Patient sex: F
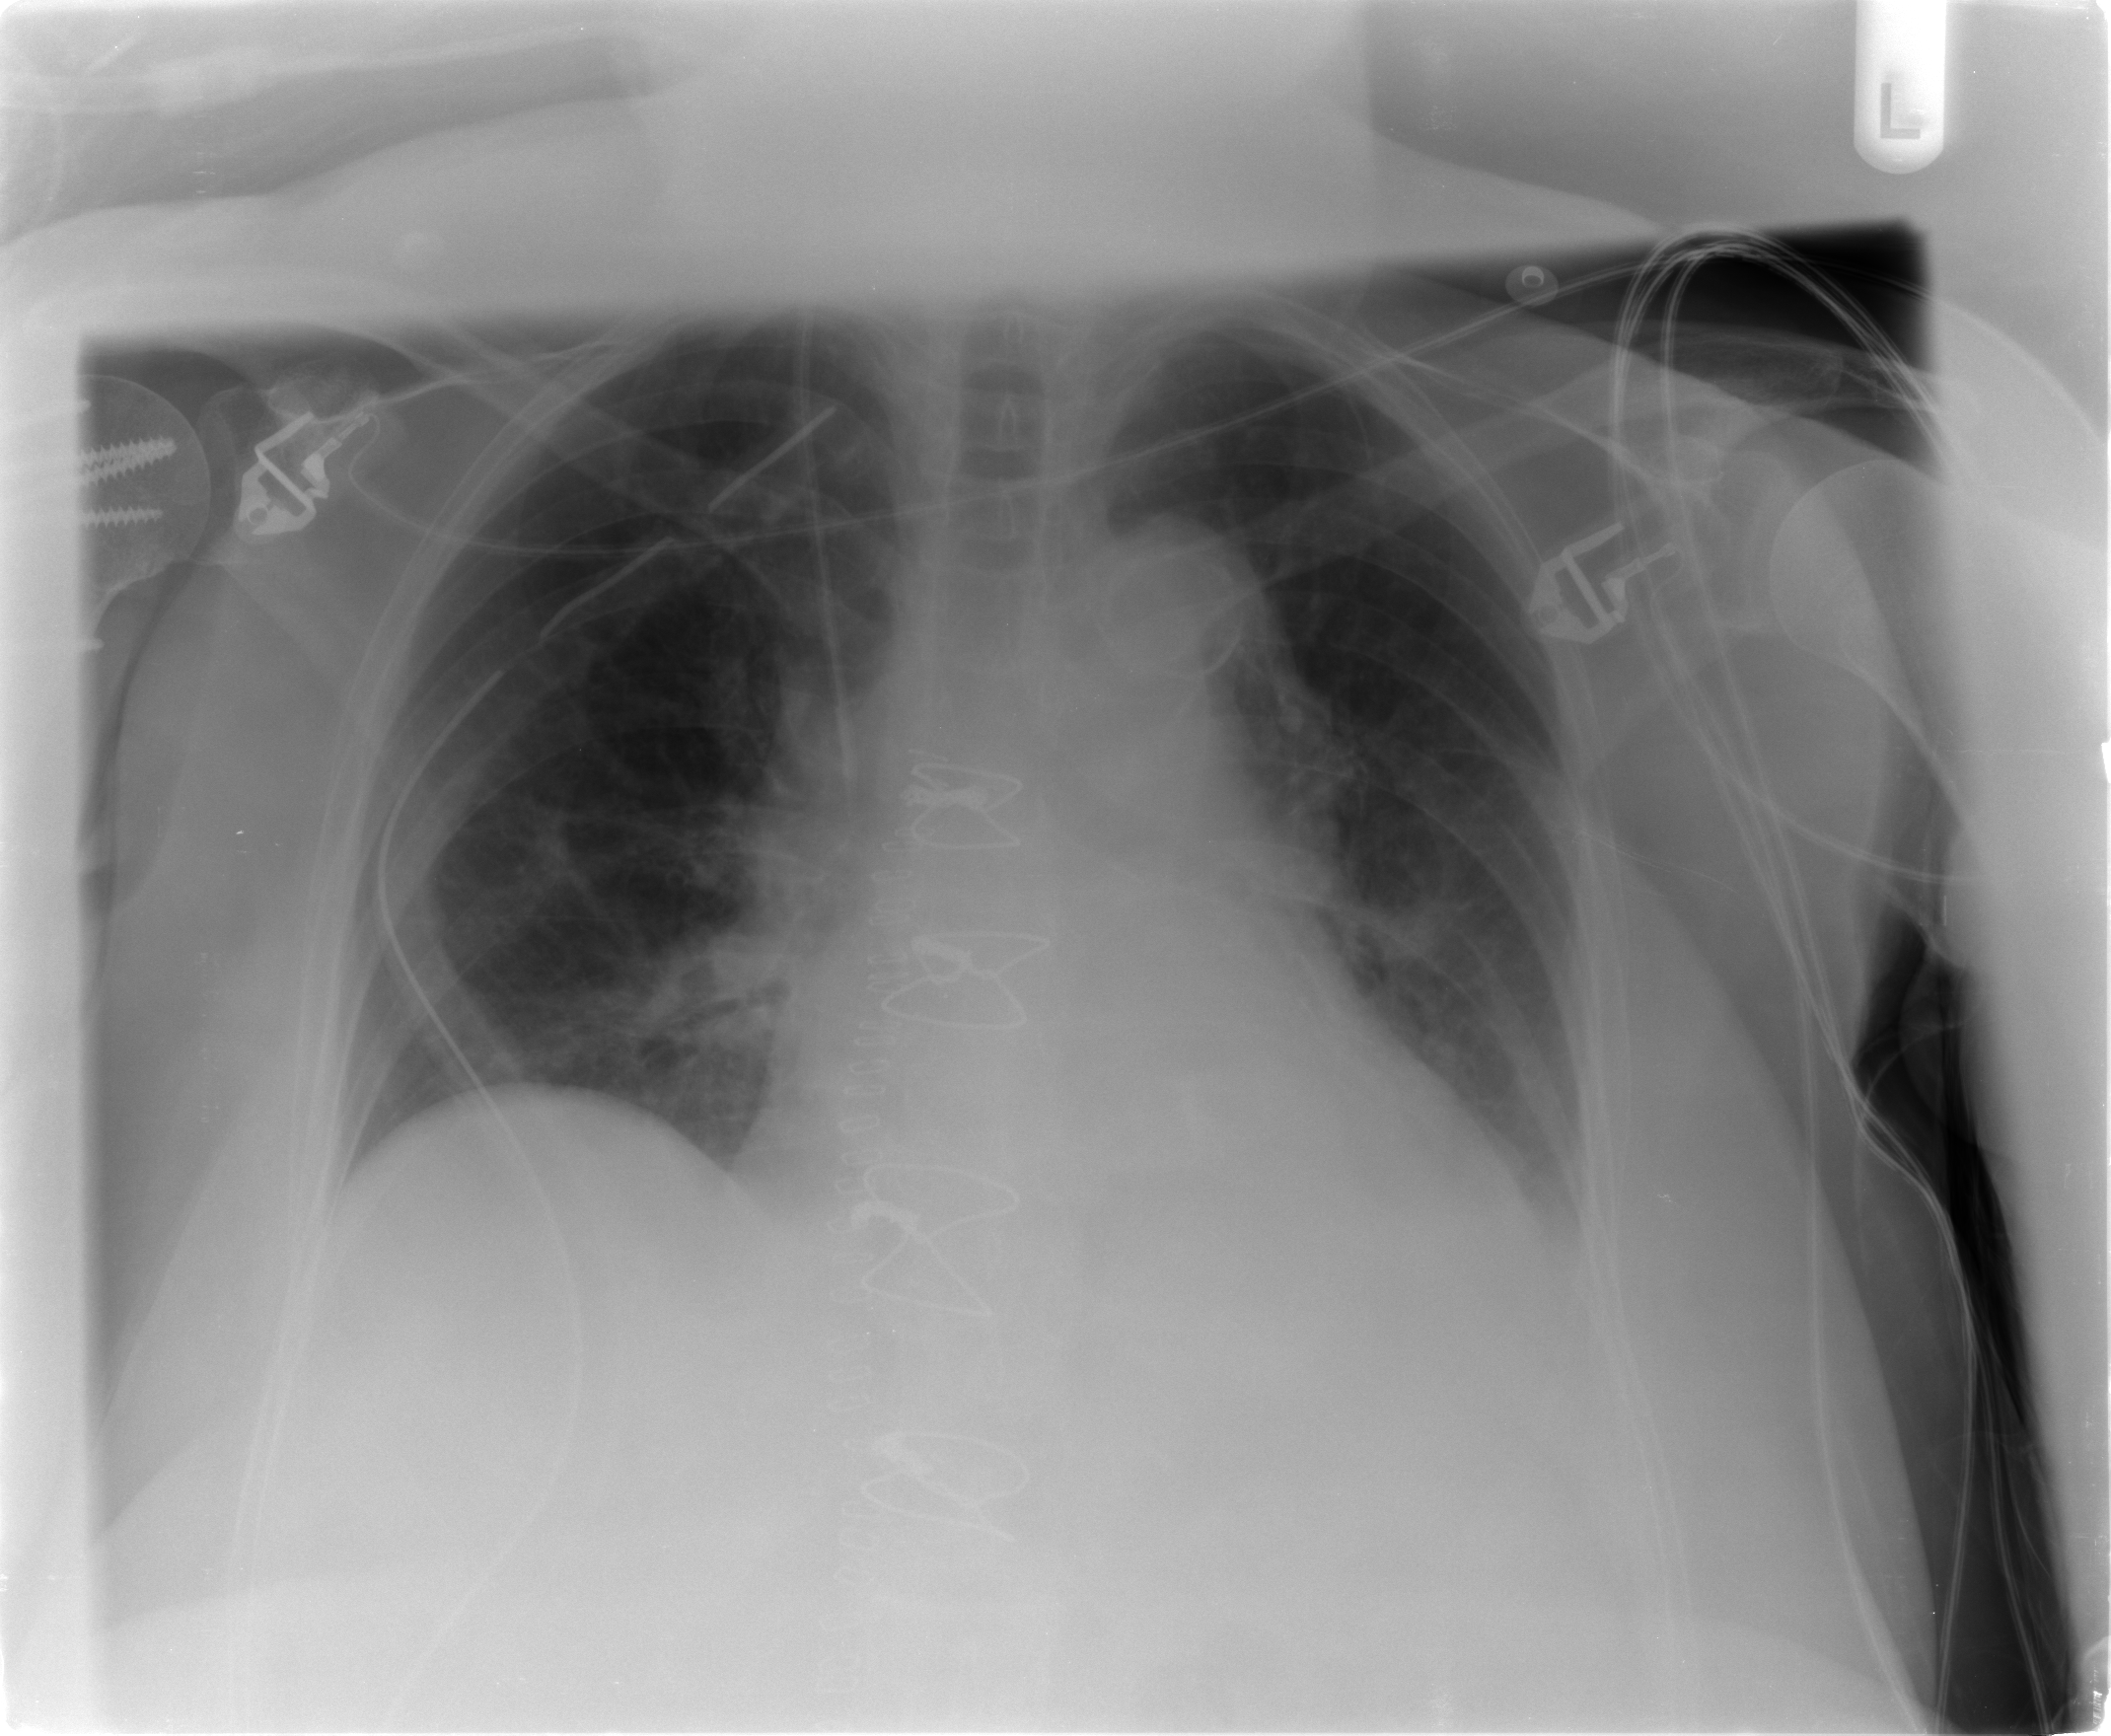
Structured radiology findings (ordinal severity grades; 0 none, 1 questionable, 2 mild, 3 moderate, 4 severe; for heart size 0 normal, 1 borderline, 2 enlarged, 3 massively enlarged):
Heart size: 2
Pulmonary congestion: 2
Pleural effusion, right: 0
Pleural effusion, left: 2
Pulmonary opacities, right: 0
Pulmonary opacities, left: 1
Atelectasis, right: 2
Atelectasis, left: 2